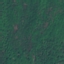
Label: Forest